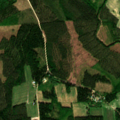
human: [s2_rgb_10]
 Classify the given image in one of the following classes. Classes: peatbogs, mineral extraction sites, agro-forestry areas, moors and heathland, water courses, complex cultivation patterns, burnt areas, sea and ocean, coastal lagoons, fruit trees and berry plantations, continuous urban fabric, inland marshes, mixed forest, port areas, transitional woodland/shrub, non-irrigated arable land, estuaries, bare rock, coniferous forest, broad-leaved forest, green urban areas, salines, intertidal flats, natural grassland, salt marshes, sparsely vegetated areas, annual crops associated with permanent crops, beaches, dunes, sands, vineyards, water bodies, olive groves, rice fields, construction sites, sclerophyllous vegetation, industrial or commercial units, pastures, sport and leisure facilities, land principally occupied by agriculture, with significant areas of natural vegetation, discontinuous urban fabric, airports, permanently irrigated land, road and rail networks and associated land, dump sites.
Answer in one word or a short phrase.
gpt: land principally occupied by agriculture, with significant areas of natural vegetation, coniferous forest, mixed forest, transitional woodland/shrub